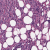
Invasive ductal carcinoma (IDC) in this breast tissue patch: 1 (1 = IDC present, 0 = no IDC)